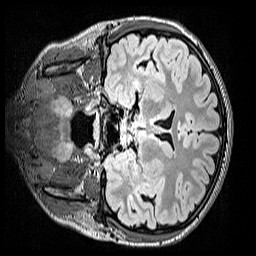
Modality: FLAIR
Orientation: coronal
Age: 12
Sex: female
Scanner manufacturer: siemens
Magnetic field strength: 3 T
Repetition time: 5 s
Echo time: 0.388 s